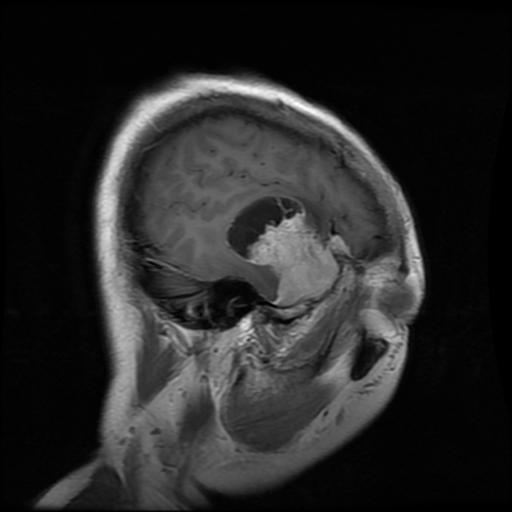
Label: meningioma